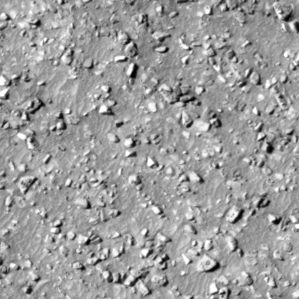
Label: non_frost